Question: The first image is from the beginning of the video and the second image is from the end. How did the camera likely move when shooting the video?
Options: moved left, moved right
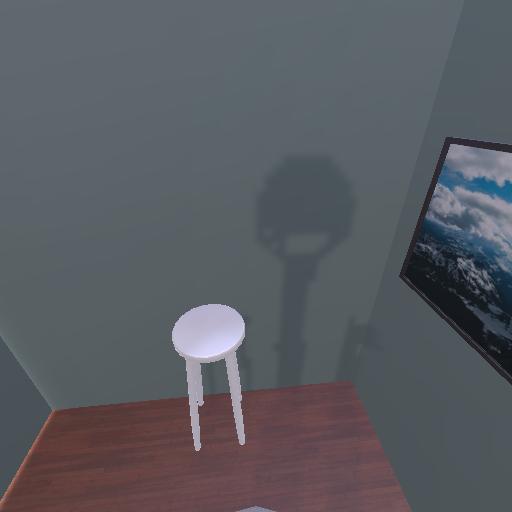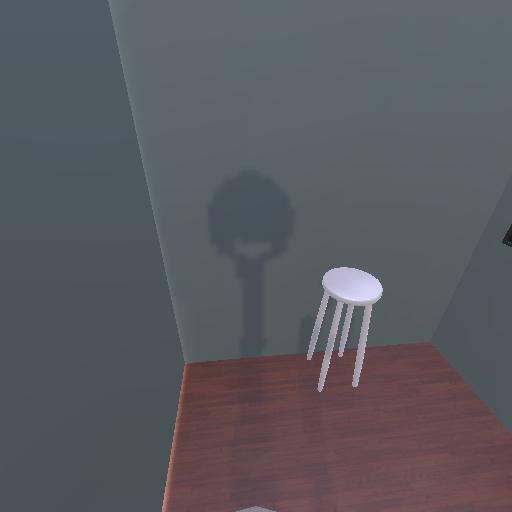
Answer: moved left